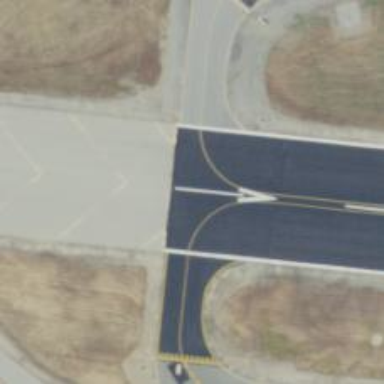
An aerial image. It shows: Image of taxiway at airport.